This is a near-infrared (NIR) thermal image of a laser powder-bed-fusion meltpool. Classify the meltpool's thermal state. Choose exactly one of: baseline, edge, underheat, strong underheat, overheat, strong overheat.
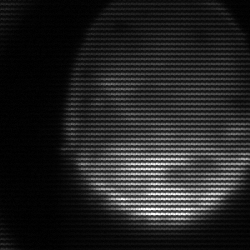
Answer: edge